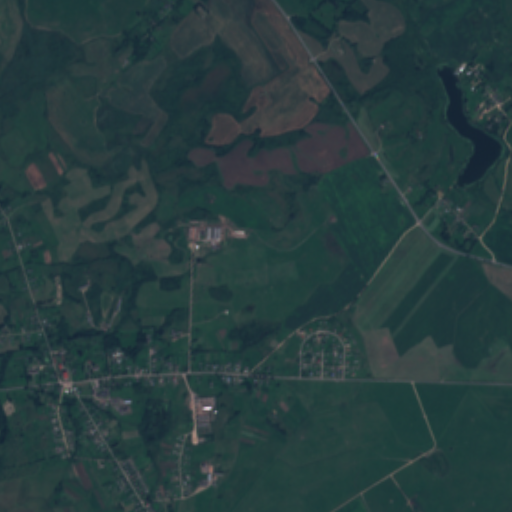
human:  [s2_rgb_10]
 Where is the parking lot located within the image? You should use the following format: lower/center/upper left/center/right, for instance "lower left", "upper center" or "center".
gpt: The parking lot is located in the lower left of the image.
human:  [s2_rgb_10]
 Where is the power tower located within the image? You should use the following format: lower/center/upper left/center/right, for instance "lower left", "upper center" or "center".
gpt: The power tower is located in the upper of the image.
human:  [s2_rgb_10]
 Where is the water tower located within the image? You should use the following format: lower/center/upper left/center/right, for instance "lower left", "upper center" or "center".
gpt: The water tower is located in the center left of the image.
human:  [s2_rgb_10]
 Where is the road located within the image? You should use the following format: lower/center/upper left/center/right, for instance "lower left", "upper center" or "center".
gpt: There is no road in the image.